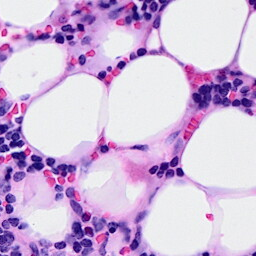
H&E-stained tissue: Breast